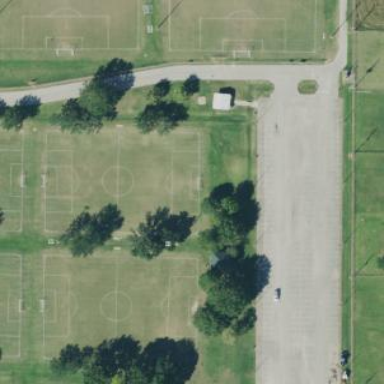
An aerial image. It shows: Soccer pitch for leisureland activities.